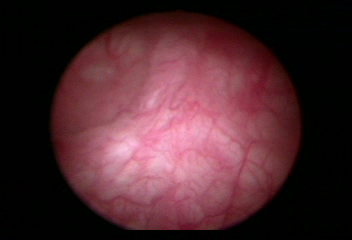
Modality: WLC
Class: Normal mucosa
Bladder cancer association: No